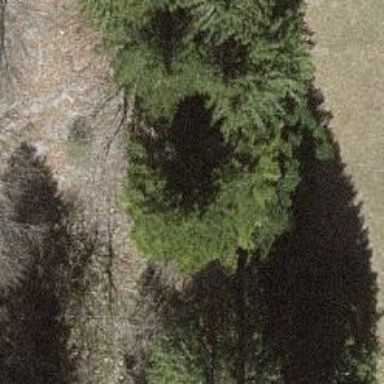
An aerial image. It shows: Single tag "natural: tree."